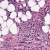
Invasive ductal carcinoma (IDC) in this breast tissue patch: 1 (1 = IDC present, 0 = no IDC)